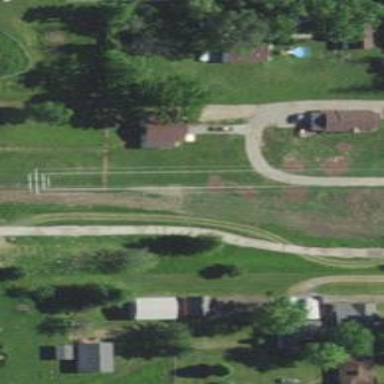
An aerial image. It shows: Driveway.